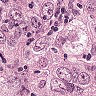
Metastatic tissue present: yes